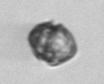
Label: Kryptoperidinium_triquetrum